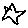
Label: star